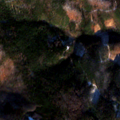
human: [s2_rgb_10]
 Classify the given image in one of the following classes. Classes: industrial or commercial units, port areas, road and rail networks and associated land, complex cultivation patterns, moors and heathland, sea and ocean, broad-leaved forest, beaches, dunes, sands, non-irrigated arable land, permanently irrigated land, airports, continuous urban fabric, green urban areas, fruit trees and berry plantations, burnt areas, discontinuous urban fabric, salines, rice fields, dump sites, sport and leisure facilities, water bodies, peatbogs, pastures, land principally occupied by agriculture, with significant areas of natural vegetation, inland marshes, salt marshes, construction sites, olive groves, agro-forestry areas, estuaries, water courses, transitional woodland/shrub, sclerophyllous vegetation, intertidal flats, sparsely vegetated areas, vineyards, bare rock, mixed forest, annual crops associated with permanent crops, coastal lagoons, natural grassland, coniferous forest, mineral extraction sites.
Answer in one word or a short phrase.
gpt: broad-leaved forest, coniferous forest, mixed forest